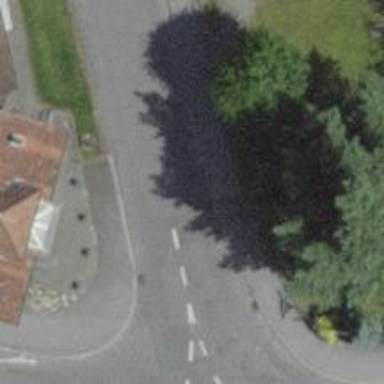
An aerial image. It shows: Unmarked road crossing.